Aerial crown-view tile of a tropical tree (Barro Colorado Island, Panama), acquired 20250616:
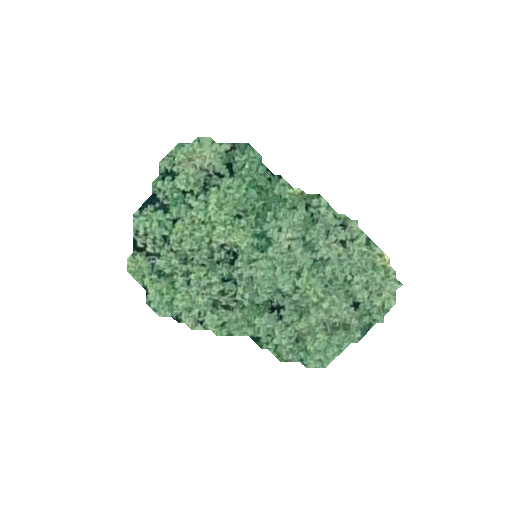
Species: Hieronyma alchorneoides
GBIF accepted scientific name: Hieronyma alchorneoides
Crown area: 58.109 m²